Field crop: maize
Growth stage: 2
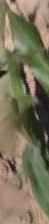
Species: maize